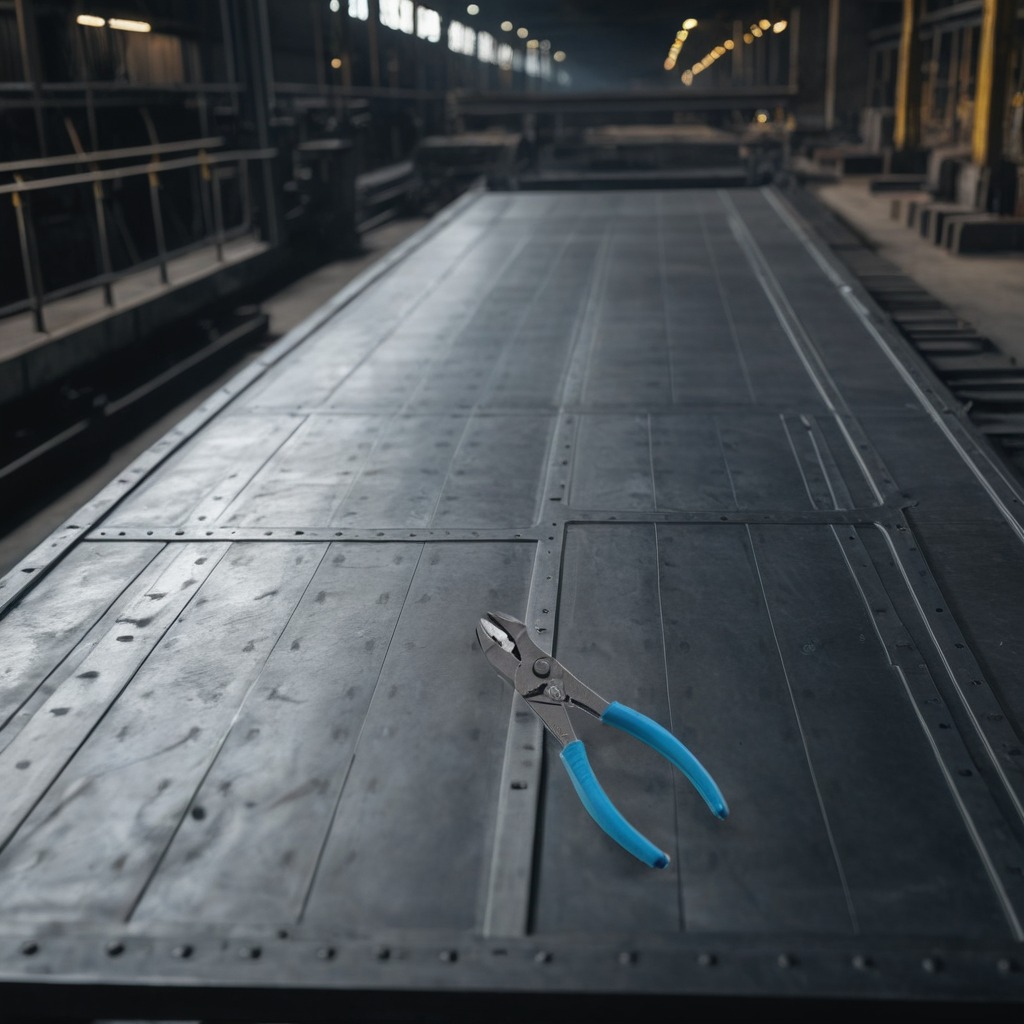
A plier is lying on the cold steel table in a mining workshop.